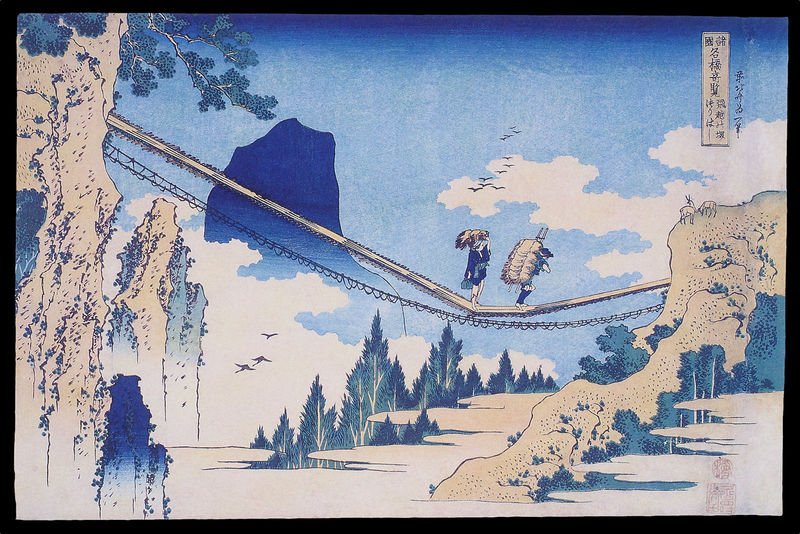
Titel: Seltene Ansichten berühmter Brücken in allen Provinzen
Künstler: Katsushika Hokusai
Institution: Honolulu, Honolulu Academy of Arts
Schlagwörter: blau, felsen, mann, bäume, menschen, frau, sonnenschirm, vögel, brücke, holzschnitt, gepäck, japanisch, träger, lasten, hängebrücke, chinesische schriftzeichen